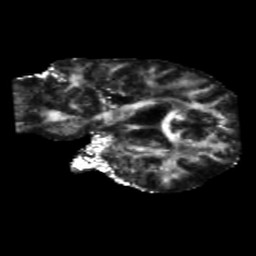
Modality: FA
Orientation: coronal
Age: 51
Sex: female
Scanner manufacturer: siemens
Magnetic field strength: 3 T
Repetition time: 5.25 s
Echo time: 0.08 s